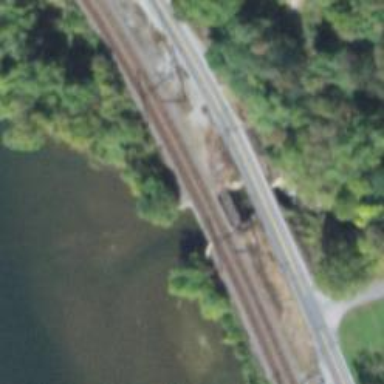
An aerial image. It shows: Disused railway bridge.